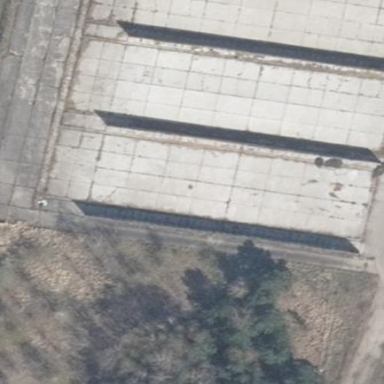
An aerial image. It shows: Bunker silo.